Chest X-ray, AP view. Patient: 22 years old, sex M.
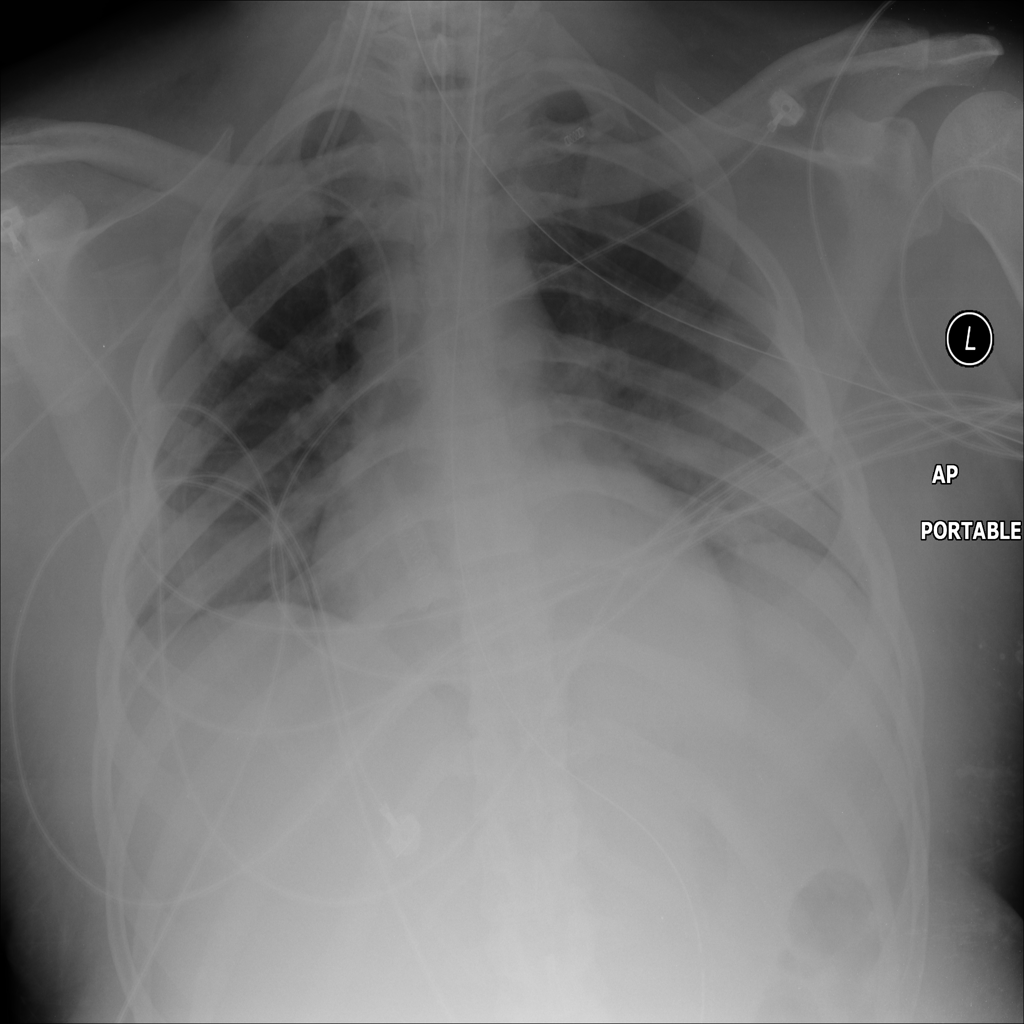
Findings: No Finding